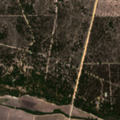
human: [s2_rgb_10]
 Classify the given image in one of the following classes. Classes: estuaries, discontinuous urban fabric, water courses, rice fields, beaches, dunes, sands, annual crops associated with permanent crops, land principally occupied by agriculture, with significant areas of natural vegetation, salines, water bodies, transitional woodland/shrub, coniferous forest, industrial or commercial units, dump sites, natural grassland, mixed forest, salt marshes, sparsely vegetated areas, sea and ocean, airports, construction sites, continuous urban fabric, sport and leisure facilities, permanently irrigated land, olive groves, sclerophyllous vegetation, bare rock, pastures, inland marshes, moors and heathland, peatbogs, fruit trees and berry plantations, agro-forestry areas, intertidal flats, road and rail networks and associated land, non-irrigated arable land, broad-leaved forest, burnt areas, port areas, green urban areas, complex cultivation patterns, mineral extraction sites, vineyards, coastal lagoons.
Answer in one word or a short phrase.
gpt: continuous urban fabric